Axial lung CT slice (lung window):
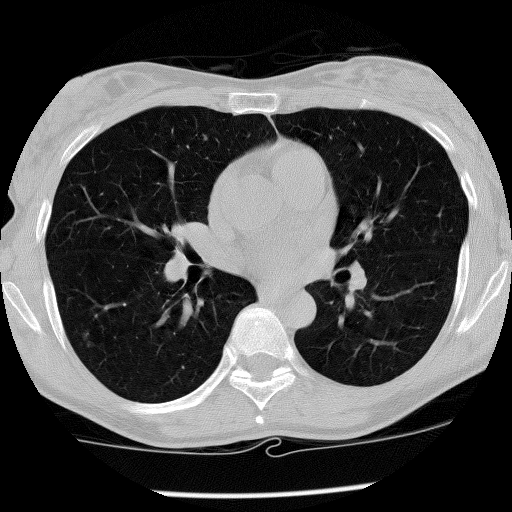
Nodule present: no